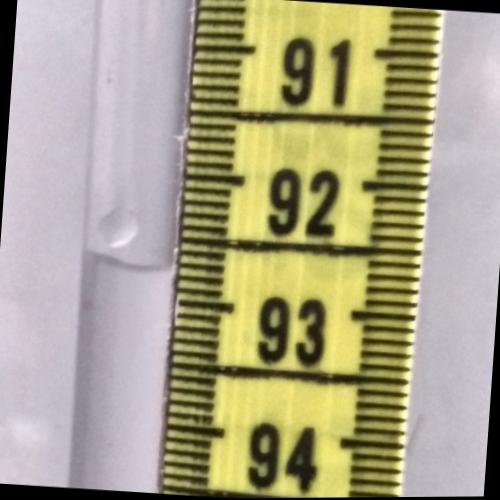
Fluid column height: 92.7 cm